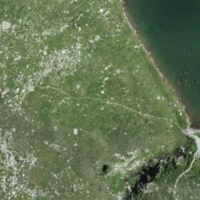
EUNIS habitat code: 26
Species observed at this site:
Eriophorum scheuchzeri